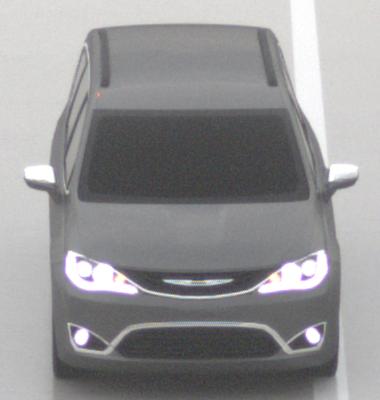
Make: Chrysler
Model: Pacifica
Detailed model: -
Model produced from: 2016
Model produced until: 2020
Doors: 5
Color: gray
Road condition: wet road
Daytime: morning or afternoon
Contrast: low contrast